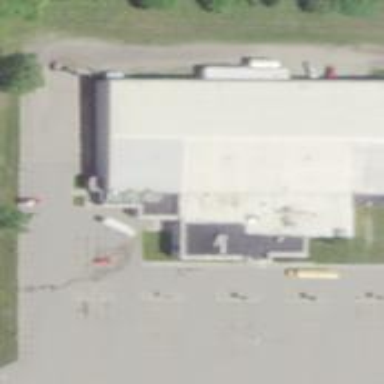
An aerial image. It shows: Building that houses bowling alley.